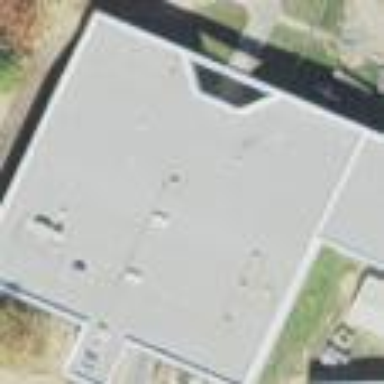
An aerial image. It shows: Building.